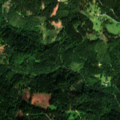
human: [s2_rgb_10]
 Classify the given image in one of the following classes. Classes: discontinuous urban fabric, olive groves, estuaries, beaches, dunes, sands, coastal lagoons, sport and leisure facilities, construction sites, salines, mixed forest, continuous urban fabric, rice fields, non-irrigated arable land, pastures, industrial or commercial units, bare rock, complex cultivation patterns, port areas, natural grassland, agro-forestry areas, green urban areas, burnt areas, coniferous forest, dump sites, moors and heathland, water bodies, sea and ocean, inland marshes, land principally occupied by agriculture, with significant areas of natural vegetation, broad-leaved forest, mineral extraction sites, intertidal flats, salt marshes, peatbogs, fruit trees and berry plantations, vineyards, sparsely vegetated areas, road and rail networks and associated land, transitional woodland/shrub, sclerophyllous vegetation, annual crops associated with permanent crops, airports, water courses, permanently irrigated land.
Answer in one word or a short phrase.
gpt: land principally occupied by agriculture, with significant areas of natural vegetation, coniferous forest, mixed forest